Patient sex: M
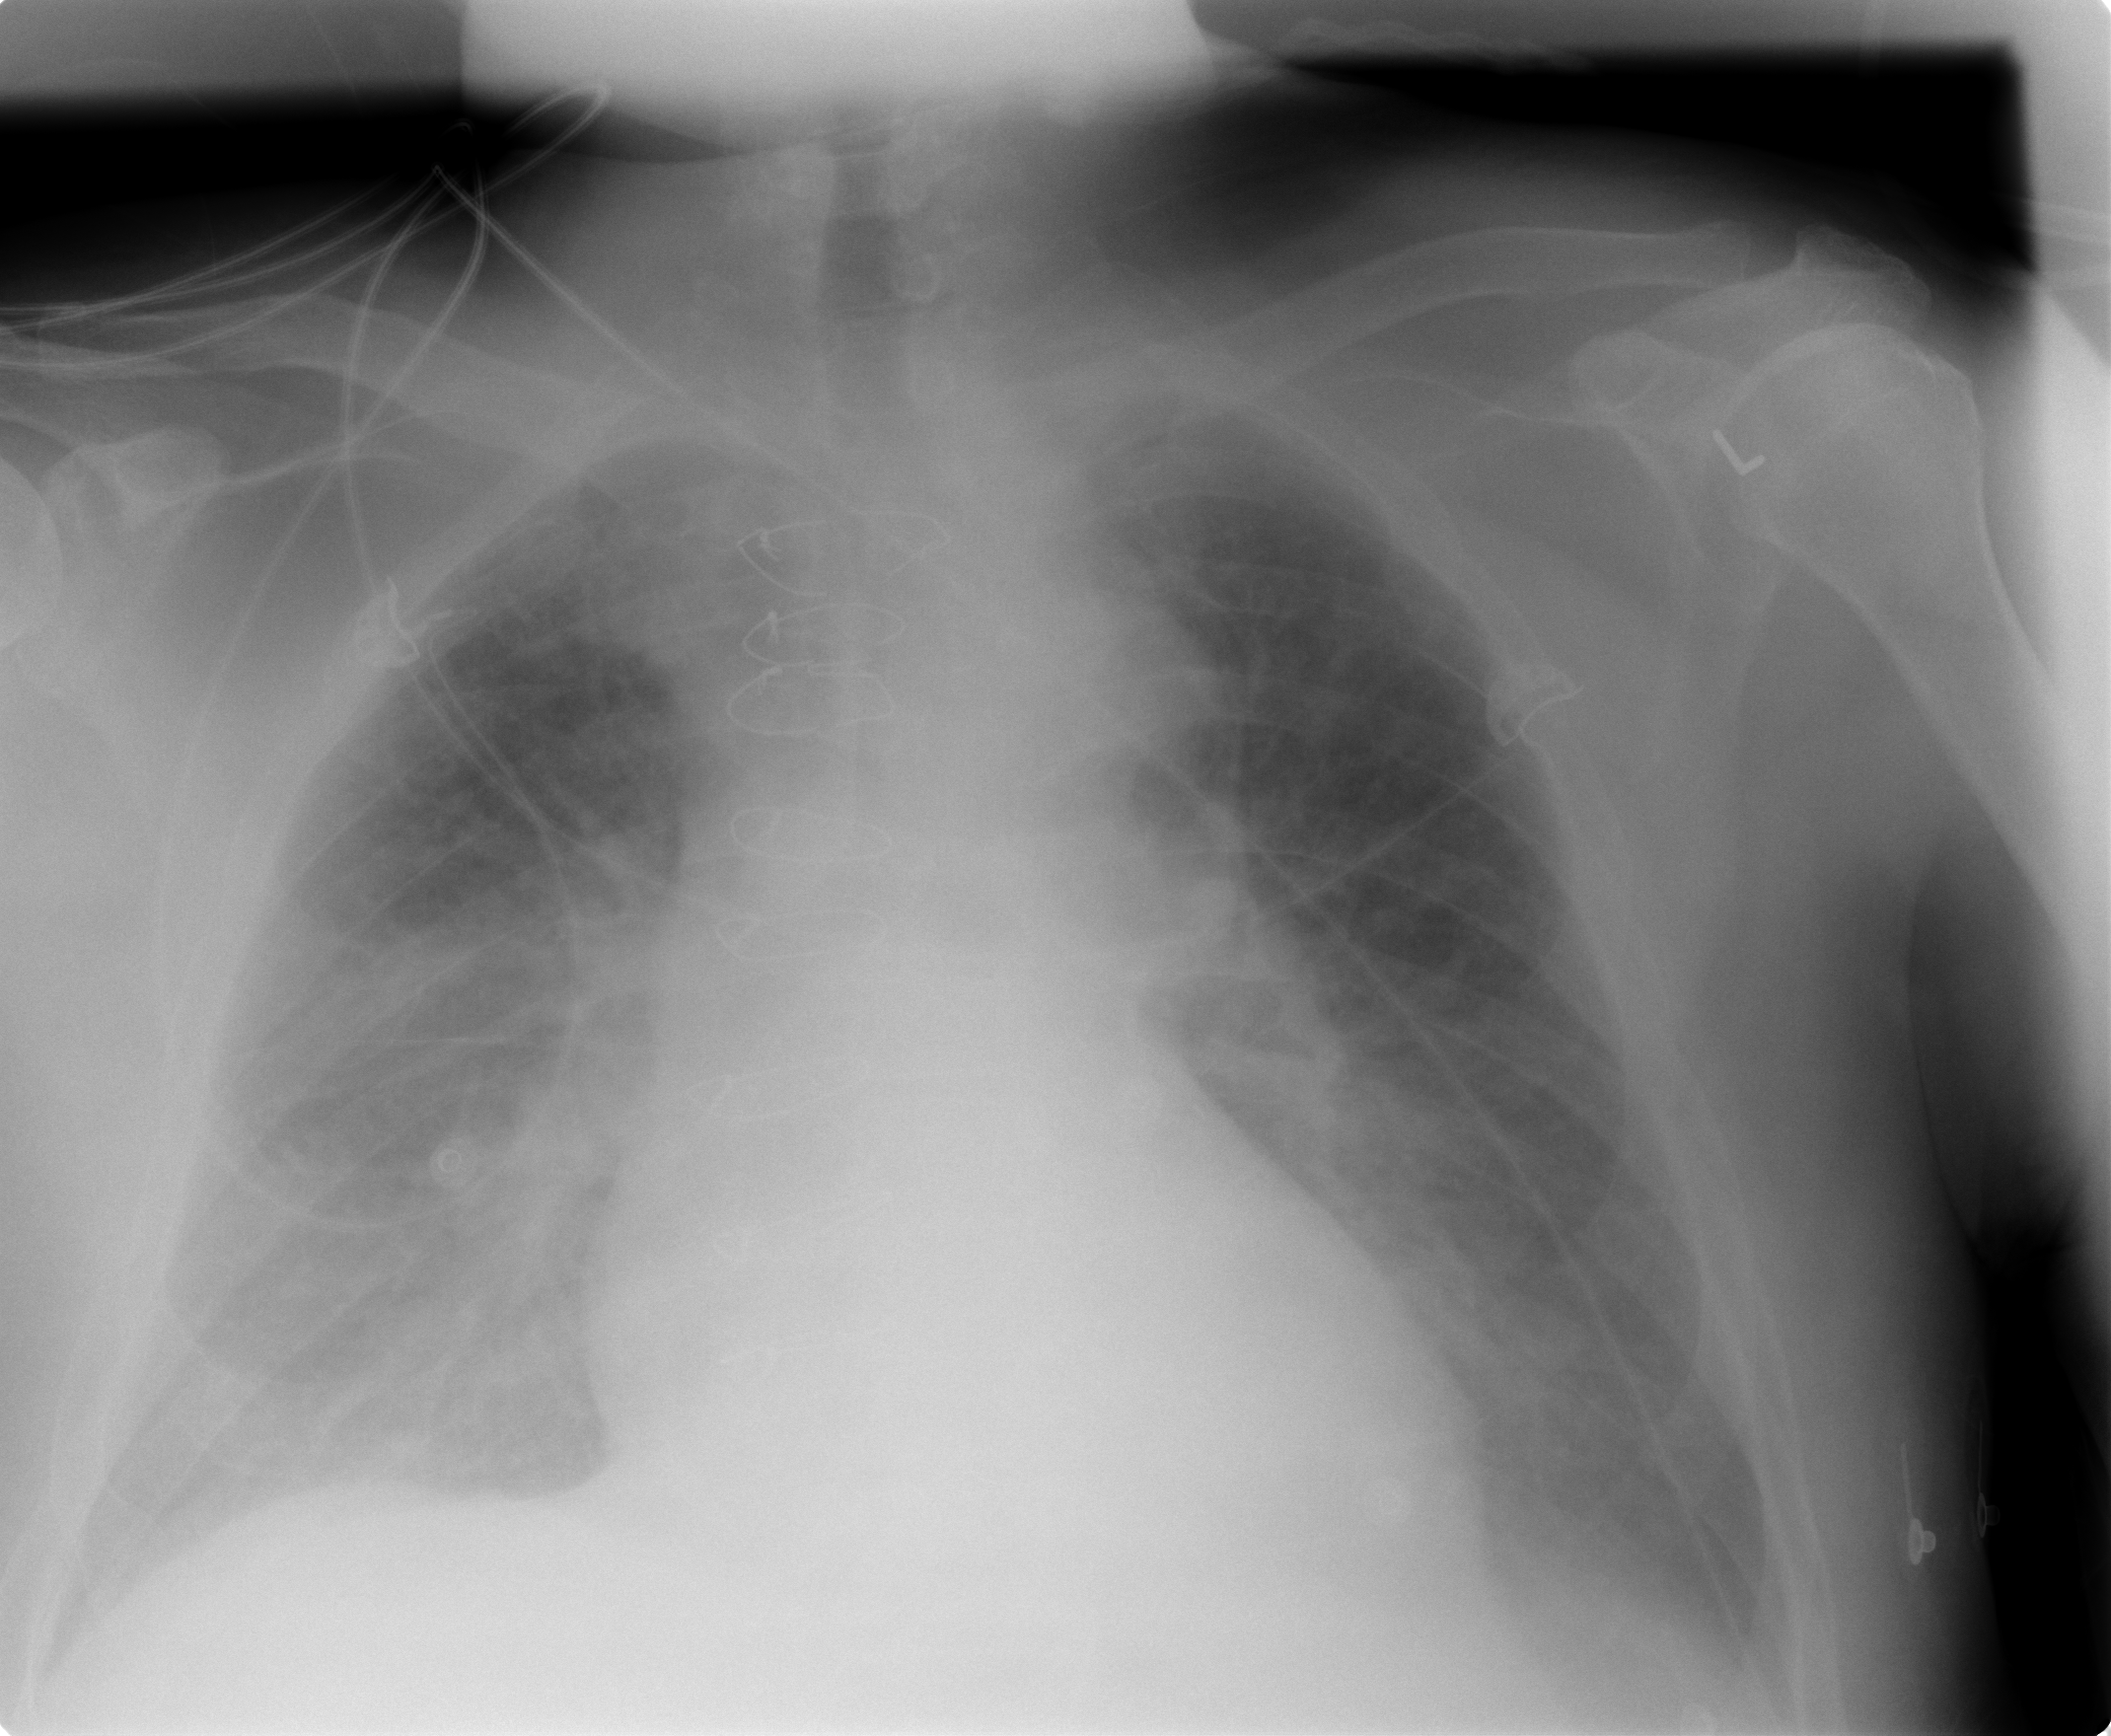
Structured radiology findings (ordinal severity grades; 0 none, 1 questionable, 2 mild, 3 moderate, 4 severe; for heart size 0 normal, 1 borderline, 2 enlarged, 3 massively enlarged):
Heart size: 2
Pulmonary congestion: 3
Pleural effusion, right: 2
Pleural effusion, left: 2
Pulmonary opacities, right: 2
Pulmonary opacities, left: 2
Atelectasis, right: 2
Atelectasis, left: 2